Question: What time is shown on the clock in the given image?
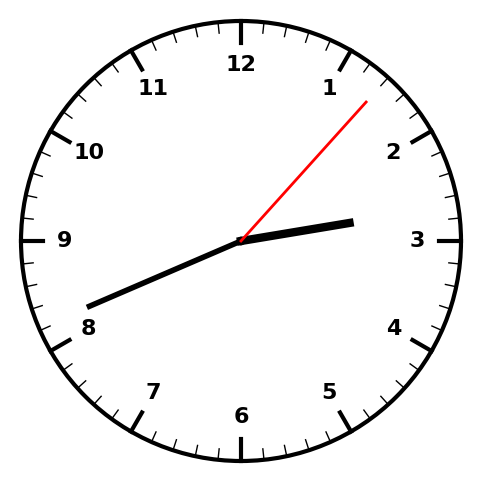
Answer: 02:41:07